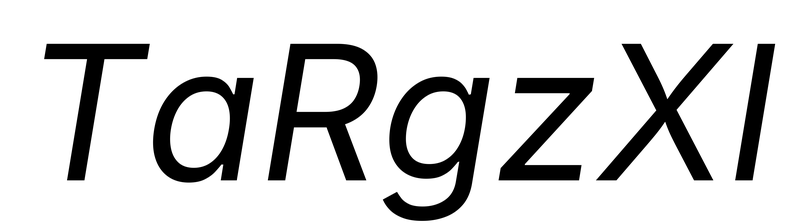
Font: Inter-Italic_Italic